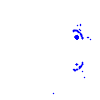
Particle: electron